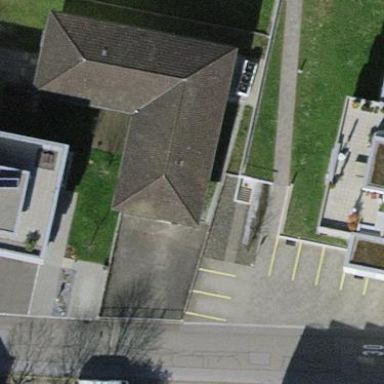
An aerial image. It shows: Commercial building.